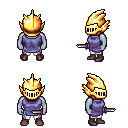
a pixel art fantasy rpg character, male body template, dark elf, purple skin, chain tabard jacket, white pants, gold parted hairstyle, gold helm, maroon shoes, dagger, four views (front, back, left, right), 2x2 character sprite sheet, small pixel art, hard edges, no anti-aliasing